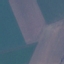
Label: AnnualCrop